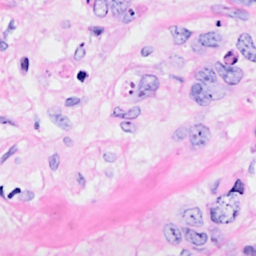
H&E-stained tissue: Breast